Field crop: maize
Growth stage: 1
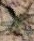
Species: salsola